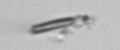
Label: fiber_TAG_external_detritus